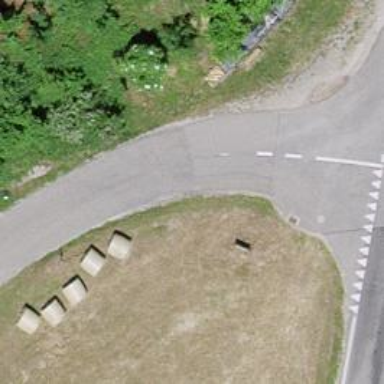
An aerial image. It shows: Unclassified road with asphalt surface.